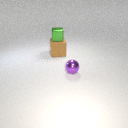
small green metal cube above large brown rubber cube